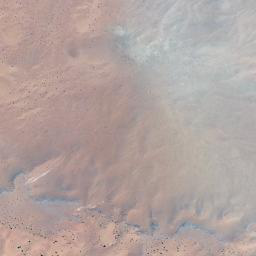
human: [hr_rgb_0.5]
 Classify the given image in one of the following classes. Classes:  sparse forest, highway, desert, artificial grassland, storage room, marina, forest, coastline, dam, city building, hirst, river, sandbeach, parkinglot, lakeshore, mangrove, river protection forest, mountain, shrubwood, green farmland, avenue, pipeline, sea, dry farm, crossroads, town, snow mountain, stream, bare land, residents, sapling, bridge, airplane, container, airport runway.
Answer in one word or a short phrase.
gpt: desert